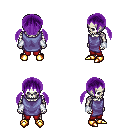
a pixel art fantasy rpg character, male body template, skeleton, chain tabard jacket, red pants, purple twin-tailed hairstyle, white cloth bracers, gold boots, four views (front, back, left, right), 2x2 character sprite sheet, small pixel art, hard edges, no anti-aliasing